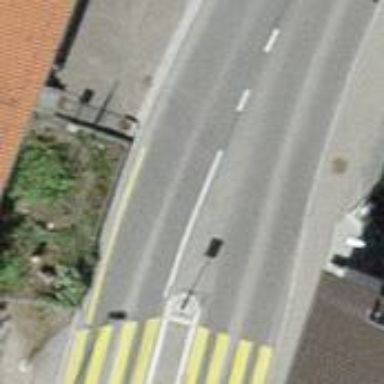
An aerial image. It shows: Secondary road with asphalt surface. There is left sidewalk with asphalt surface.